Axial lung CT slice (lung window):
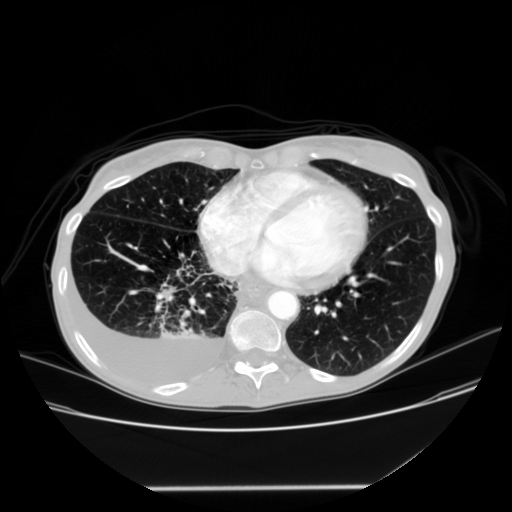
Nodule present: no